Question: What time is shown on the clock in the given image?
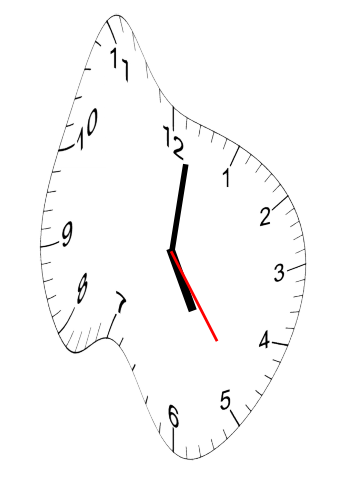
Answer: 05:01:24